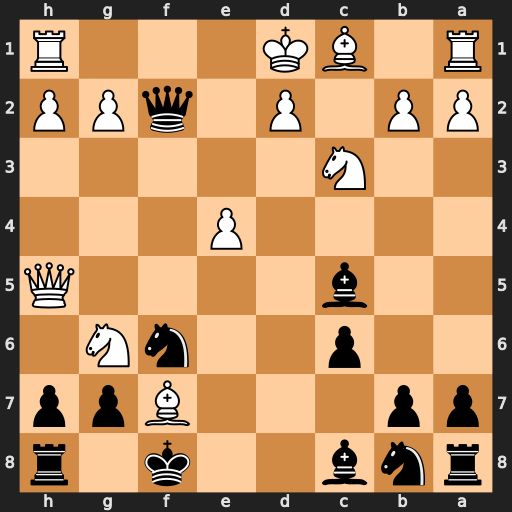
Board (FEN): rnb2k1r/pp3Bpp/2p2nN1/2b4Q/4P3/2N5/PP1P1qPP/R1BK3R
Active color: b
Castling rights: -
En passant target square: -
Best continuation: Kxf7 Nxh8+ Kg8